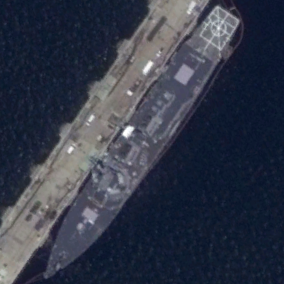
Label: destroyer